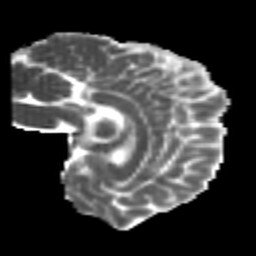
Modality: MD
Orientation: sagittal
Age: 24
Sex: male
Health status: healthy
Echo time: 0.074 s